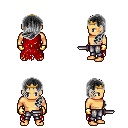
a pixel art fantasy rpg character, male body template, human, tanned skin, red tattered cape, metal pants, gray left-swept hairstyle, gold tiara, gold gloves, dagger, four views (front, back, left, right), 2x2 character sprite sheet, small pixel art, hard edges, no anti-aliasing